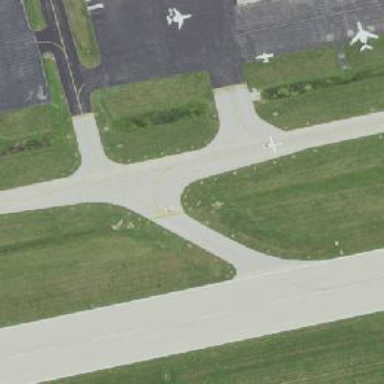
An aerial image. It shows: View of taxiway at the airport.